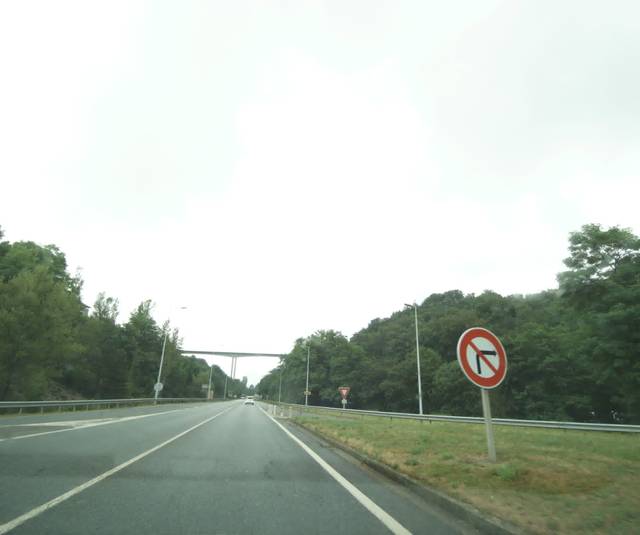
Region: France
Coordinates: 44.352, 2.555